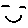
Label: smiley face